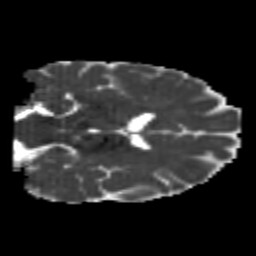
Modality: MD
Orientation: coronal
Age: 24
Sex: female
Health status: healthy
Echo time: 0.074 s